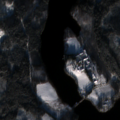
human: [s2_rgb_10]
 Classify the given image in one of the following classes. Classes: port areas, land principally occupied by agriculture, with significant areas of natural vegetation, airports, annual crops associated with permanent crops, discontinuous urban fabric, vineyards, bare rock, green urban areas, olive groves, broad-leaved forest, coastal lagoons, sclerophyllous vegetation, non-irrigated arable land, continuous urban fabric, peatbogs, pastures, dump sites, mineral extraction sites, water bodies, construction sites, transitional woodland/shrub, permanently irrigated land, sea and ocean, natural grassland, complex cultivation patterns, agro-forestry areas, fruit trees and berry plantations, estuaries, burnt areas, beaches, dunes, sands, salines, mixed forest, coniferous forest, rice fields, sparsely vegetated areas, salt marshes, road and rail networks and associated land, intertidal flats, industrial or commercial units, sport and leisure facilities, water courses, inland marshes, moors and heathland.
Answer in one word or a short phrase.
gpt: coniferous forest, mixed forest, water bodies